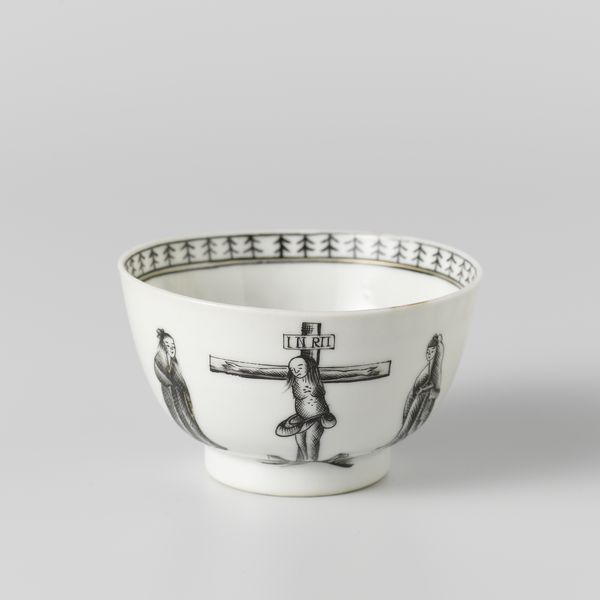
Titel: Kop
Standort: Amsterdam
Institution: Rijksmuseum
Schlagwörter: mann, nackt, weiß, menschen, frau, schwarz, muster, ornament, johannes, schale, gold, keramik, tannen, tasse, bemalt, becher, porzellan, kreuz, comic, asiatisch, christus, jesus, jesus christus, kreuzigung, bemalung, maria, behälter, flossen, gekreuzigter, schächer, passion, inri, kreuzbalken, ffoto